Interaction volume radius: 5 \u00c5
Interaction volume height: 20 \u00c5
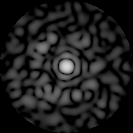
Disorder parameter: 0.8484